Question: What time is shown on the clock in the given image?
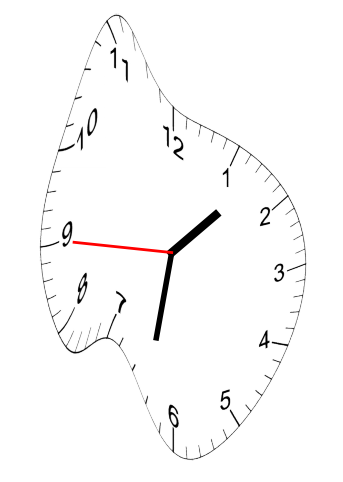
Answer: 01:31:45